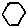
Label: hexagon